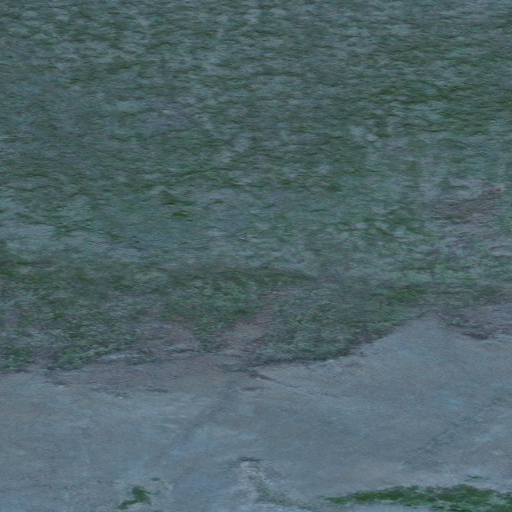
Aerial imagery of mountain in Alaska named Marys Mountain containing only unknown